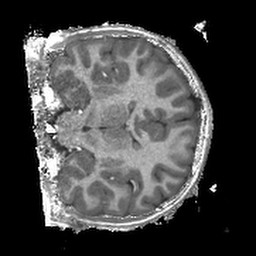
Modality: T1w
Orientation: coronal
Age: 9
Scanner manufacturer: siemens
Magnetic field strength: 3 T
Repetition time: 2.4 s
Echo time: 0.00224 s